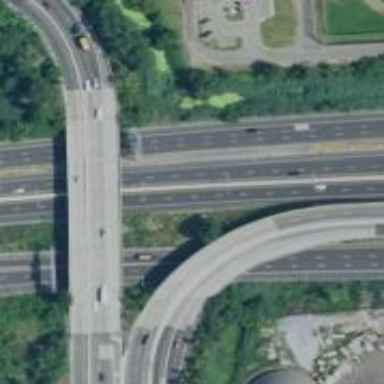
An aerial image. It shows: Motorway junction.